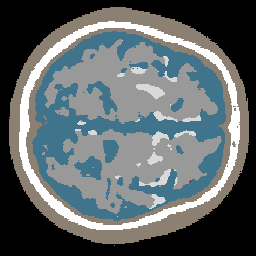
Label: lesion